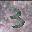
Label: 3